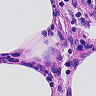
Metastatic tissue present: no